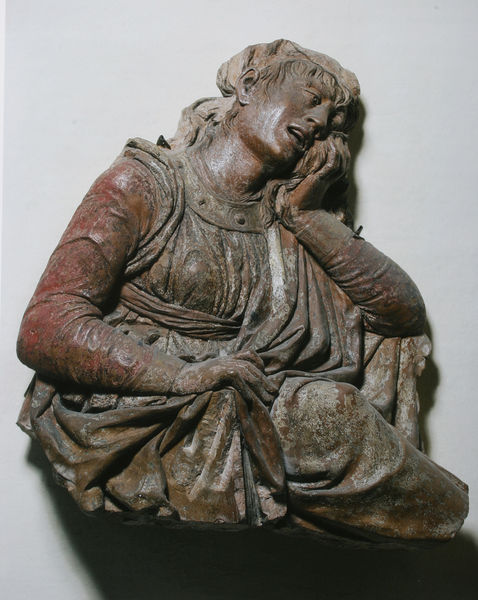
Titel: Schmerzensfigur
Künstler: Bartolomeo Bellano
Standort: Padua
Institution: San Gaetano
Schlagwörter: dunkel, hand, kopf, mann, schatten, umhang, grün, sitzen, ausschnitt, braun, brust, busen, ellbogen, finger, frau, grau, haar, hell, holz, kleid, licht, marmor, mund, ohr, stützen, gürtel, rot, tuch, rock, hemd, arm, arme, augen, falten, gesicht, kleidung, mensch, stein, tod, tot, trauer, ärmel, hals, hände, portrait, auge, figur, gewand, haare, mantel, sitzend, locken, ohren, renaissance, traurig, skulptur, statue, relief, bein, farbig, kette, ziehen, ausdruck, angst, not, detail, büste, metall, bildhauerei, bronze, faltenwurf, granit, plastik, knie, aufstützen, oberkörper, geneigt, foto, fotografie, offen, denken, gestützt, weinen, kupfer, altar, rom, schnitzerei, photo, fragment, taschentuch, kreuzigung, antik, elend, leid, leiden, schmerz, halb, mittelalter, aufgestützt, rötlich, heilige, gefasst, gerafft, heilig, gothik, maria, trauern, holzfigur, fassung, tränen, geschnitzt, schnitzen, schnitzwerk, klagen, sorge, weinend, klagend, rufen, teil, heiligenfigur, holzarbeit, bedeckung, verlust, klage, schnitzarbeit, träne, lindenholz, leidend, halbrelief, rest, wandrelief, erhalten, portalschmuck, glagende frau, klagende frau, bedekcung, zerdtörung